Question: I'm not just trying to highlight a whole row based on one cell's value in that row, I'm trying to apply that conditional statement to every single row.
Do i need to go through the effort to create a conditional statement to all 100 rows? or can I create one that checks what row that value is in, then highlights that particular row accordingly.
I haven't tried VBA, I entered this equation using conditional statement

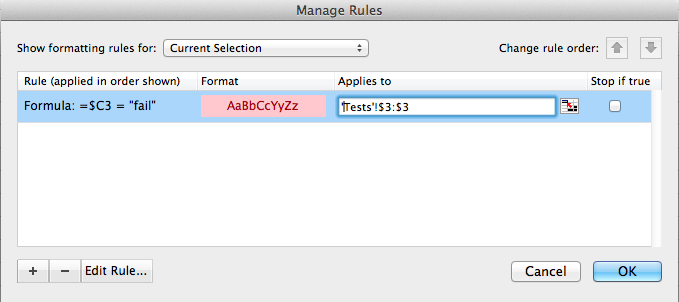
Answer: Just change ''Tests'!$3:$3' to ''Tests'!$3:$103' in section - it'll apply CF for rows '3:103'.
In that case your formula '=$C3 = "fail"' would be adjusted for each row:
- '=$C3 = "fail"'- '=$C4 = "fail"'- - '=$C103 = "fail"'